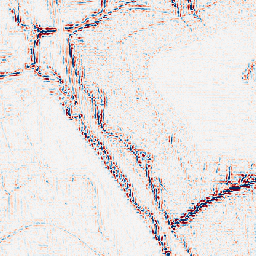
Category: wavelet
Decomposition family: wavelet_dwt
Decomposition parameters: wavelet: db2
level: 2
Upsampling method: bicubic
Upsampling parameters: scale: 2
Upsampling scale: 2